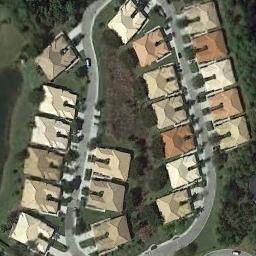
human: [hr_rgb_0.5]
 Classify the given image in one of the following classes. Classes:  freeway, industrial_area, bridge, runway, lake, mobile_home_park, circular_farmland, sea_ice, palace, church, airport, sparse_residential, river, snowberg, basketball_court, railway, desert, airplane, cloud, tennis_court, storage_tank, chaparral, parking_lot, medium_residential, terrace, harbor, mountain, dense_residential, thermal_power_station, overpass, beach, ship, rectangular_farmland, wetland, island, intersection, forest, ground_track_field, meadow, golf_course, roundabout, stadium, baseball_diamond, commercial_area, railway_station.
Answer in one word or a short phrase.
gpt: dense_residential